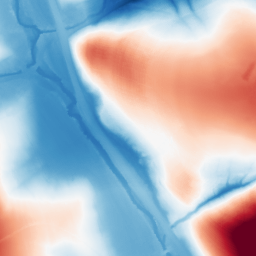
Category: morphological
Decomposition family: morphological
Decomposition parameters: operation: average
size: 100
Upsampling method: lanczos
Upsampling parameters: scale: 8
Upsampling scale: 8